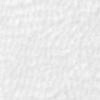
Label: no_change